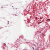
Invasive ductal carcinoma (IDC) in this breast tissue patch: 0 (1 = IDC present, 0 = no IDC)